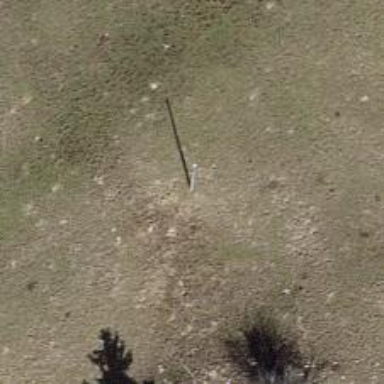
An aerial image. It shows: Power pole.